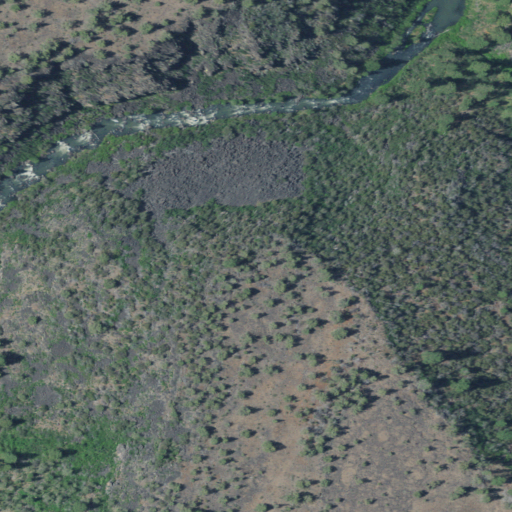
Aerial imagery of valley in Oregon named Schnipps Valley containing evergreen forest and shrub